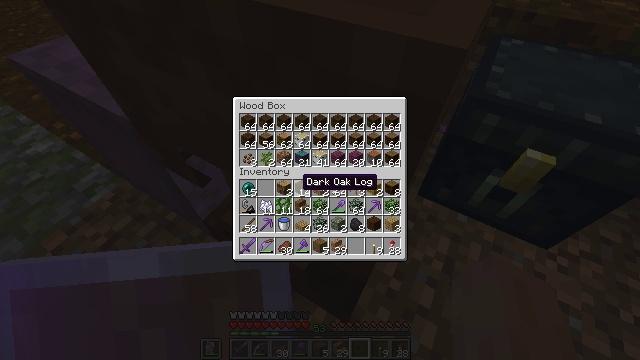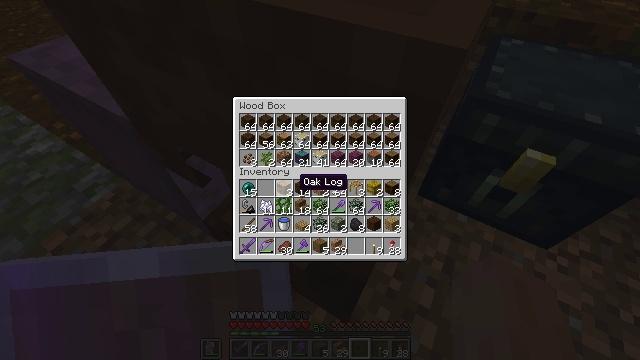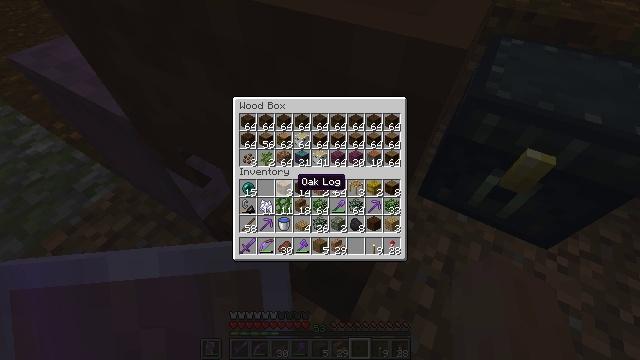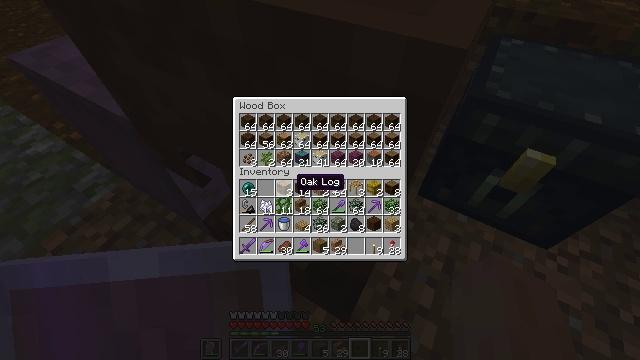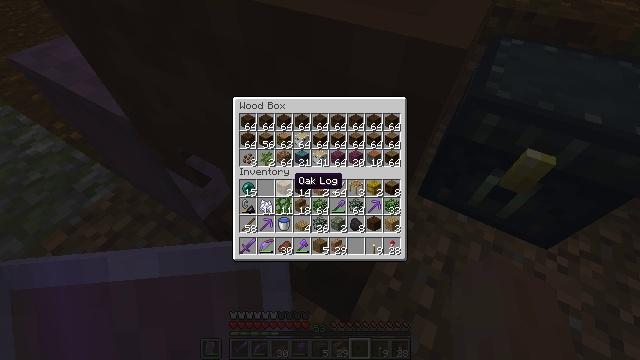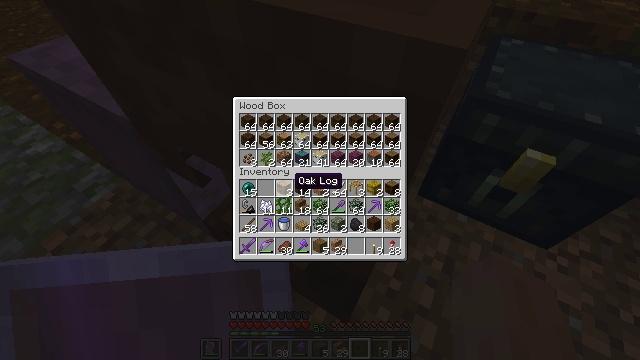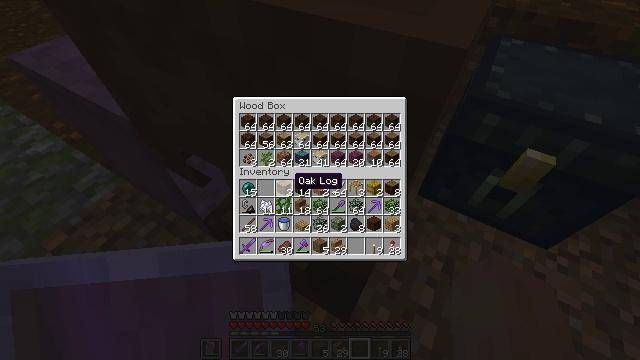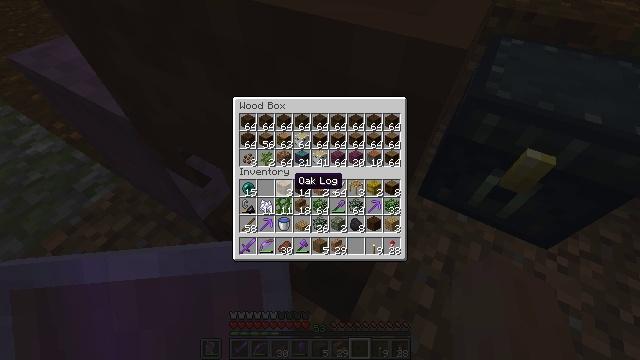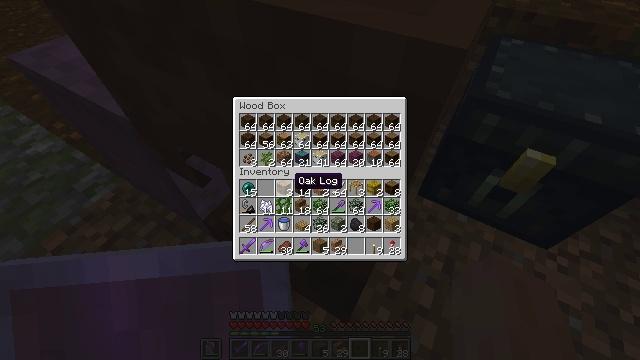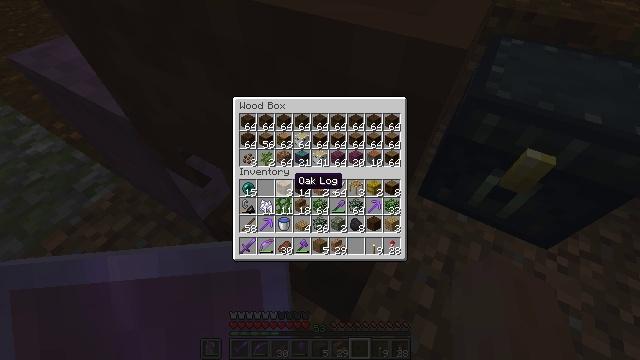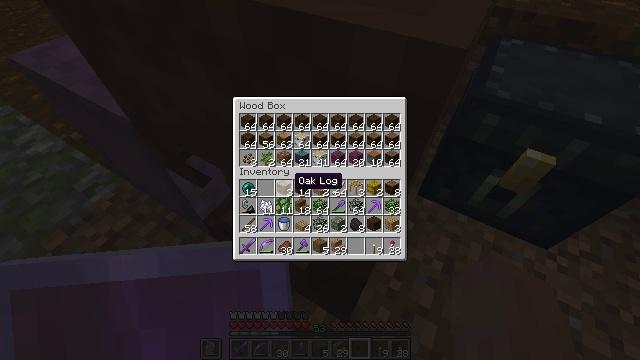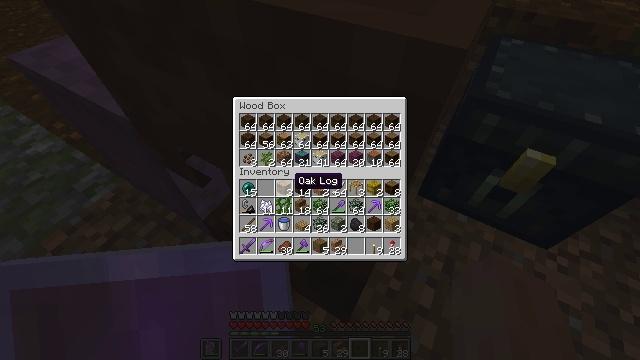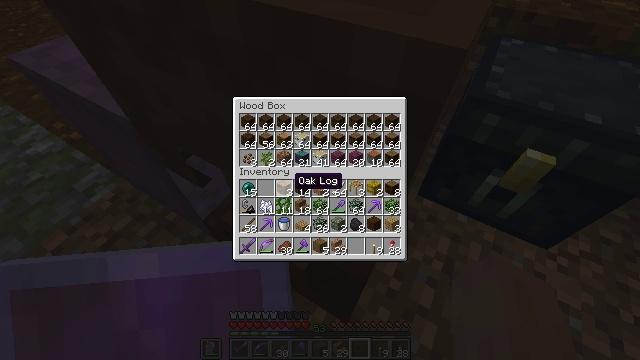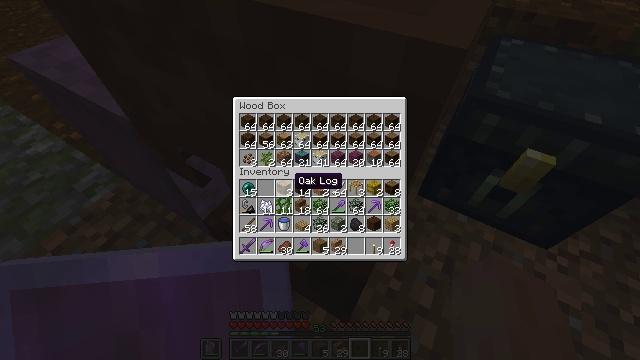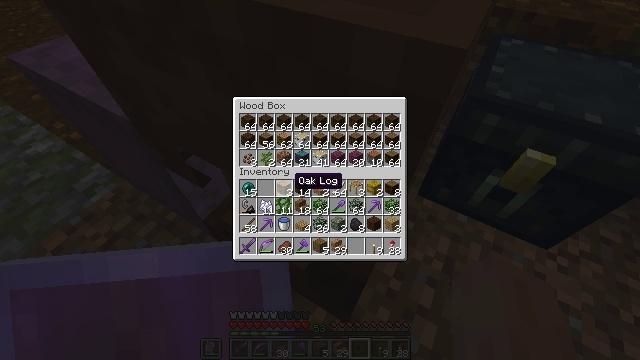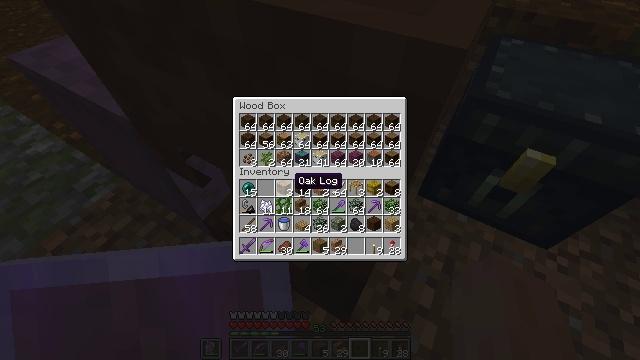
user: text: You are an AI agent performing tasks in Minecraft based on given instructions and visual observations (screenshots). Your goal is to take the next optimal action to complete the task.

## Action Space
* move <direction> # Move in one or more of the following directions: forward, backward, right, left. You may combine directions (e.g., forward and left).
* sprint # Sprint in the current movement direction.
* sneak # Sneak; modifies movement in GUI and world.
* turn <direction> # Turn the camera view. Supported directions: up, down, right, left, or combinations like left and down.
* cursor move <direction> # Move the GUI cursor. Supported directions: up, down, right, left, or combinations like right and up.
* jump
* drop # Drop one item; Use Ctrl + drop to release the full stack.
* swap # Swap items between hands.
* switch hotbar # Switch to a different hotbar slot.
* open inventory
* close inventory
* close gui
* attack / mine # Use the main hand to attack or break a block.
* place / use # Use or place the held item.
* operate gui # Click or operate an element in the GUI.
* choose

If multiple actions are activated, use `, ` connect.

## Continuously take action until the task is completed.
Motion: motion action
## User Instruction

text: Left click on the crafting table
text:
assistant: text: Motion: sneak
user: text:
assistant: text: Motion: sneak, attack / mine
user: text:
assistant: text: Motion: sneak, attack / mine
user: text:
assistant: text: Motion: sneak, attack / mine
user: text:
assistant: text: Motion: sneak, attack / mine
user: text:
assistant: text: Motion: sneak
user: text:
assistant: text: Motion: sneak
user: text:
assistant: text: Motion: sneak
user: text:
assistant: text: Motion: sneak
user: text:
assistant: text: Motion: sneak, attack / mine
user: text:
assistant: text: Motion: sneak, attack / mine
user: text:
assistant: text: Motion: sneak, attack / mine
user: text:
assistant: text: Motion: sneak
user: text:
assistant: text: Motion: sneak
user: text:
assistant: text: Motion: sneak
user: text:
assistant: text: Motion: sneak
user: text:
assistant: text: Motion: sneak
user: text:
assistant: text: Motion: sneak, turn right and down
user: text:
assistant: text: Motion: sneak, turn right and down
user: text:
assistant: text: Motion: sneak
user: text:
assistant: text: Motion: sneak
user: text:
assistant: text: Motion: sneak
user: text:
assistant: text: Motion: sneak
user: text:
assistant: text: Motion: sneak
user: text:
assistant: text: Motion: sneak
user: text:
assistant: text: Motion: sneak
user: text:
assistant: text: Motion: sneak
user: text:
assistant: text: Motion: sneak
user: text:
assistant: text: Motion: sneak
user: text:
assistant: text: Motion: sneak